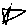
Label: star